Question: Om Mac I'm using docker for my local web and I want to access mysql with MySQL-workbench but after I did install MySQL-workbench and try to connect to database I get this error message
'''
Can't connect to MySQL server on '127.0.0.1' (61)
'''

I tried to find solution for docker but I didn't find any.
docker inspect pkbook_mysql_1
'''
"NetworkSettings": {
"Bridge": "",
"SandboxID": "cb984bedd303958298621c1571482c7c06a2a326df021902c15a7955b8c26b2c",
"HairpinMode": false,
"LinkLocalIPv6Address": "",
"LinkLocalIPv6PrefixLen": 0,
"Ports": {
"3306/tcp": null
},
"SandboxKey": "/var/run/docker/netns/cb984bedd303",
"SecondaryIPAddresses": null,
"SecondaryIPv6Addresses": null,
"EndpointID": "",
"Gateway": "",
"GlobalIPv6Address": "",
"GlobalIPv6PrefixLen": 0,
"IPAddress": "",
"IPPrefixLen": 0,
"IPv6Gateway": "",
"MacAddress": "",
"Networks": {
"publiquip_default": {
"IPAMConfig": null,
"Links": null,
"Aliases": [
"mysql",
"ee6b2dd46fb8"
],
"NetworkID": "8809726a588595aea20989df3608ae6646f2e64aa928974469df34b52febe7a4",
"EndpointID": "f41cf7f7e42f4921393e13c7db9ce046c784c159ad0ff3c74d45ed788323d4b1",
"Gateway": "172.20.0.1",
"IPAddress": "172.20.0.4",
"IPPrefixLen": 16,
"IPv6Gateway": "",
"GlobalIPv6Address": "",
"GlobalIPv6PrefixLen": 0,
"MacAddress": "02:42:ac:14:00:04",
"DriverOpts": null
}
'''
docker ps
'''
CONTAINER ID IMAGE COMMAND CREATED STATUS PORTS NAMES
e34b4dbad1e3 pkbook_joomla "/entrypoint.sh apac..." 4 days ago Up 5 hours 0.0.0.0:80->80/tcp pkbook_joomla_1
ee6b2dd46fb8 mysql:5.6 "docker-entrypoint.s..." 6 days ago Up 5 hours 3306/tcp pkbook_mysql_1
0ccd811b7955 pkbook_gulp "docker-entrypoint.s..." 6 days ago Up 5 hours pkbook_gulp_1
'''
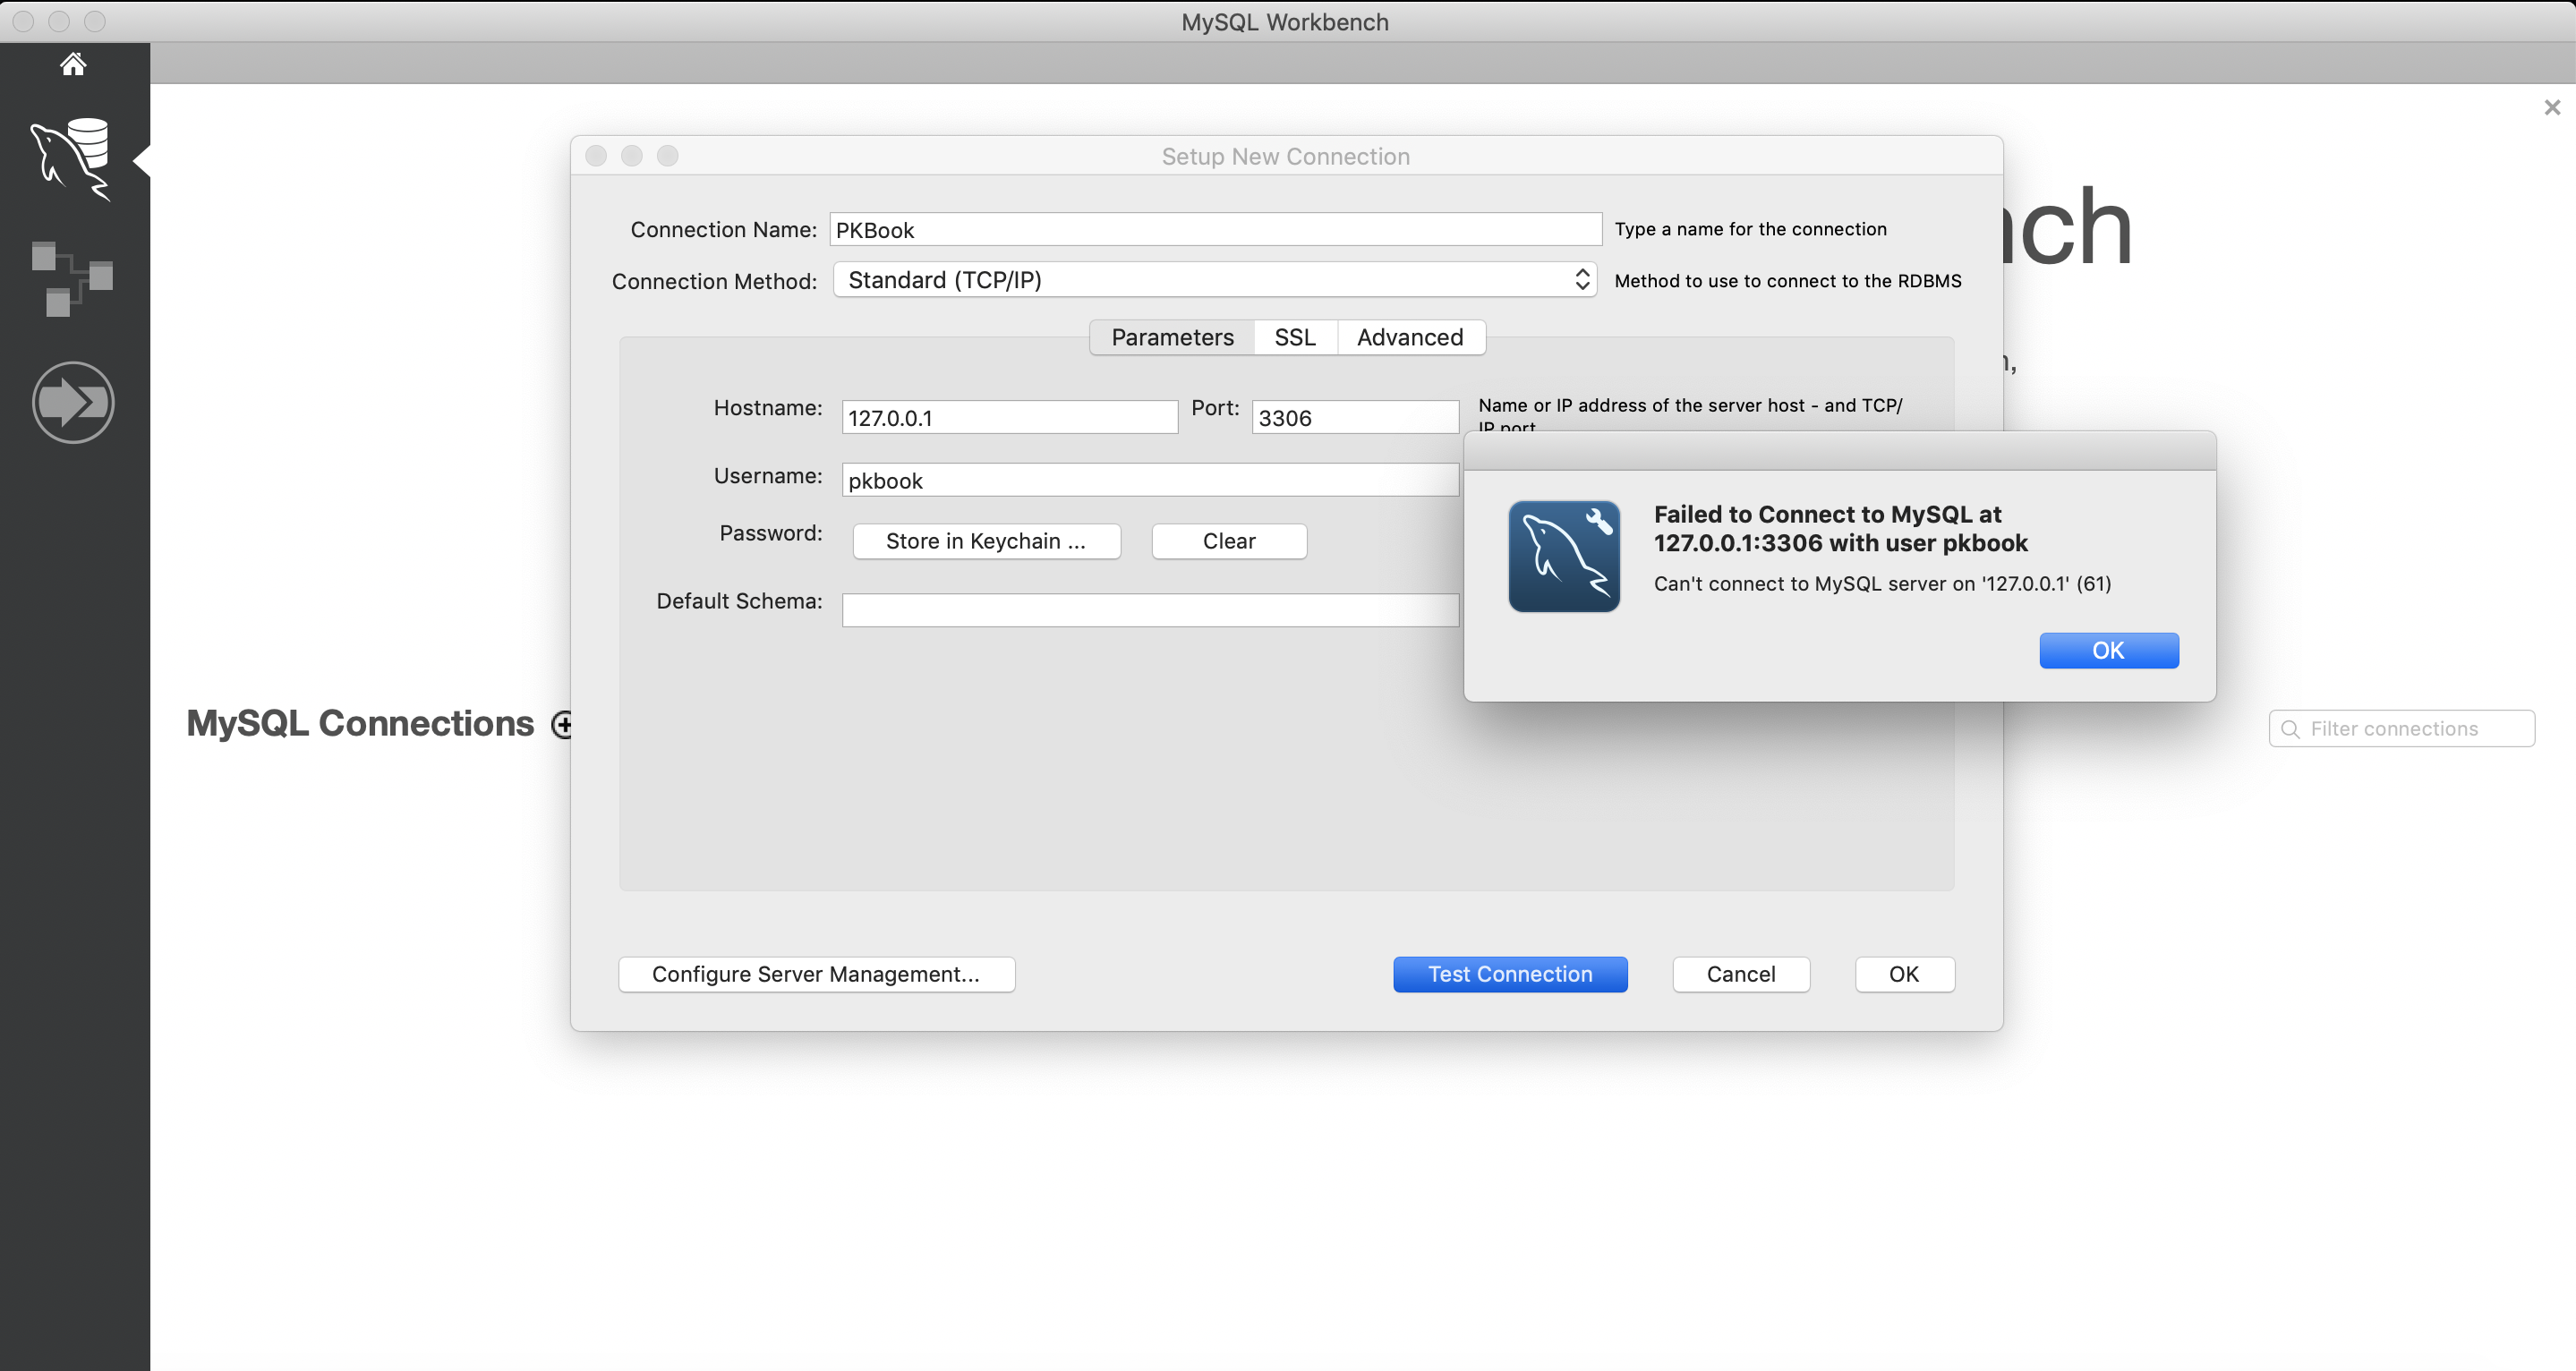
Answer: You need to publish the 3306 port with the -p opt option.
'''
docker run --name some-mysql -e MYSQL_ROOT_PASSWORD=my-secret-pw -p 3306:3306 mysql
'''